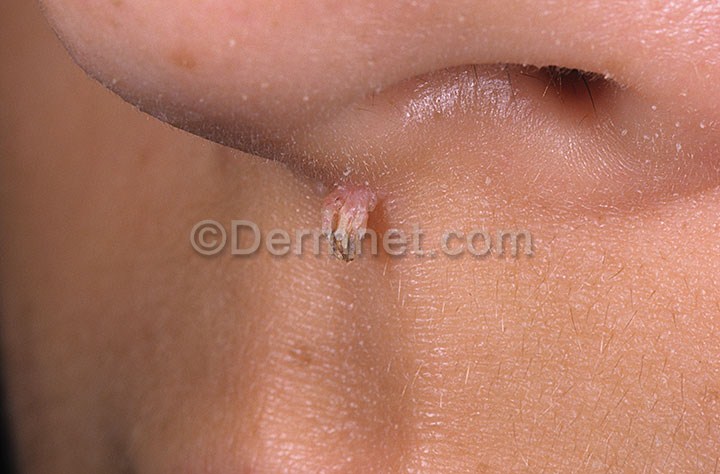
Disease: Warts Molluscum and other Viral Infections